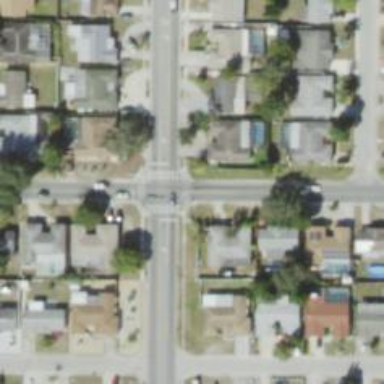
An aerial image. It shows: Marked road crossing.